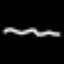
Label: squiggle